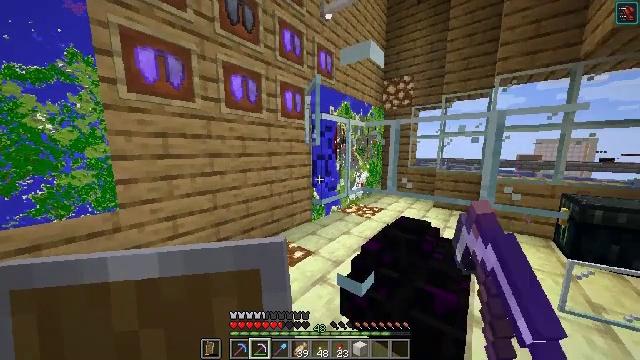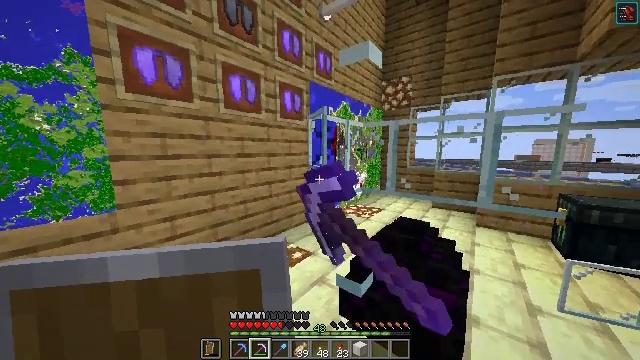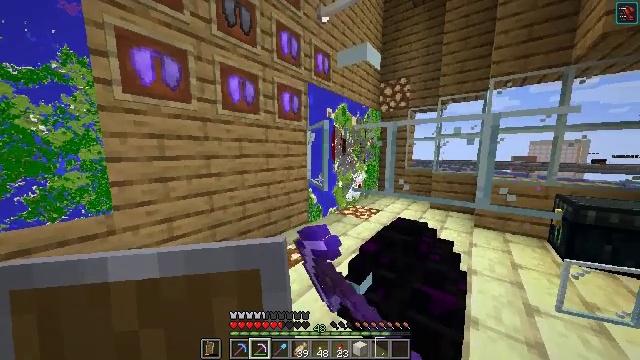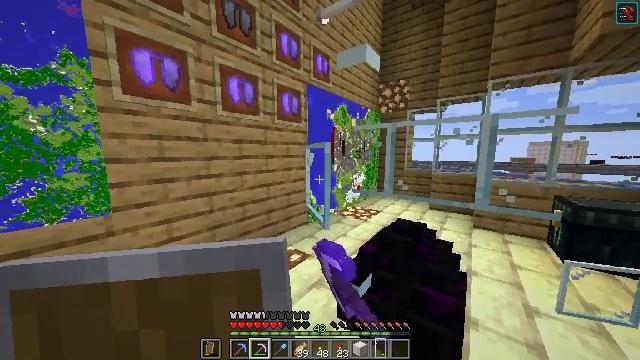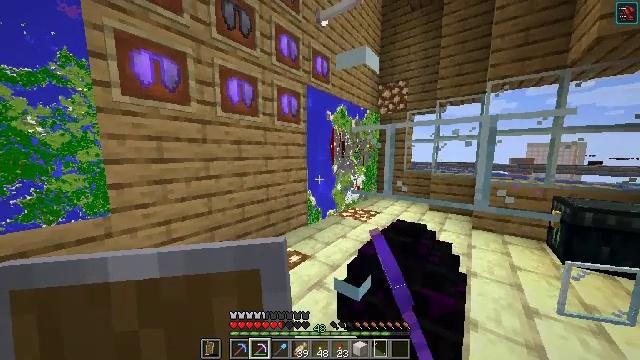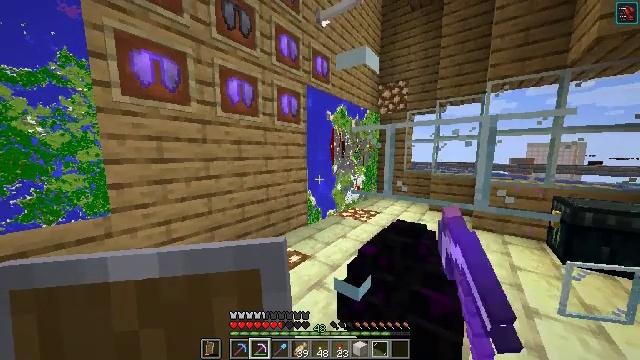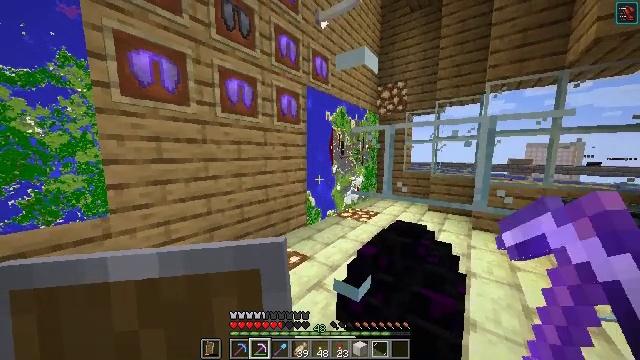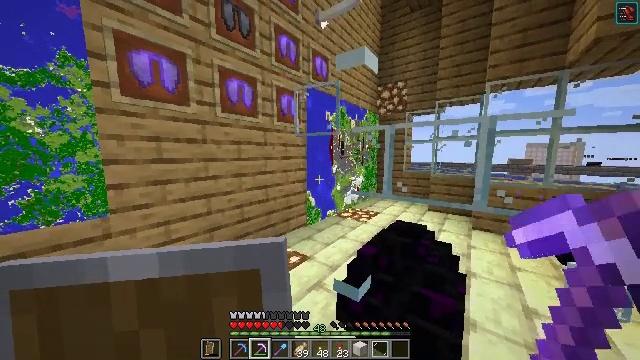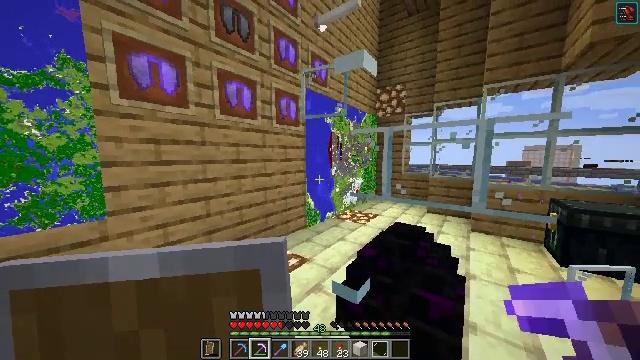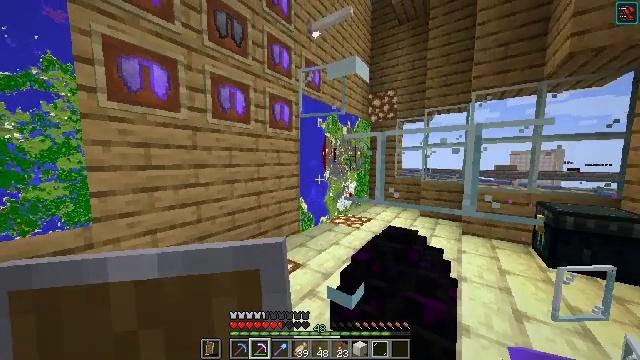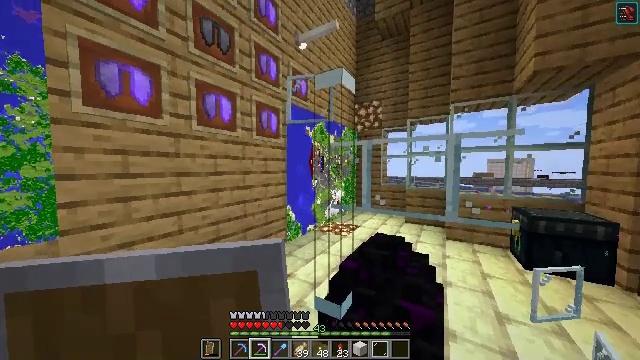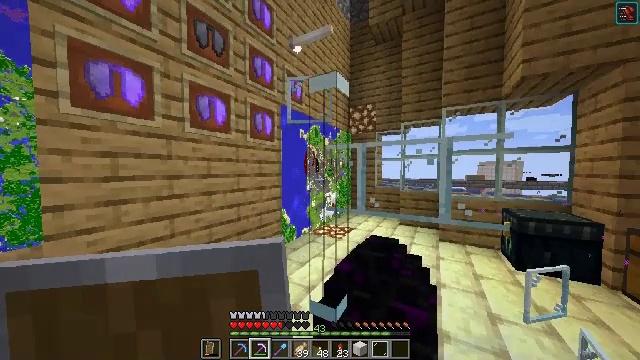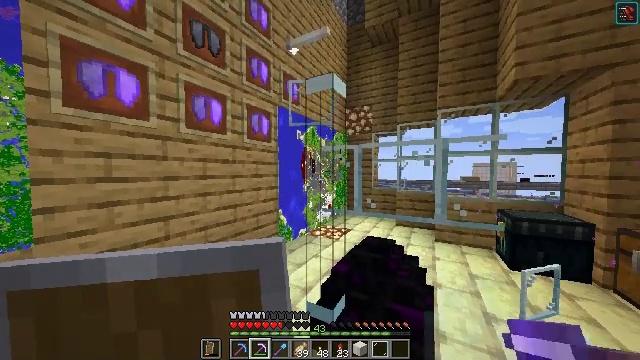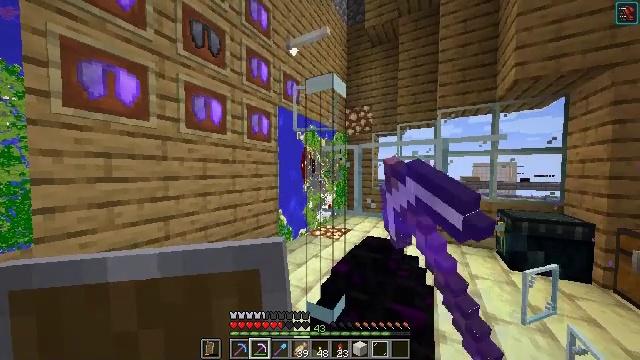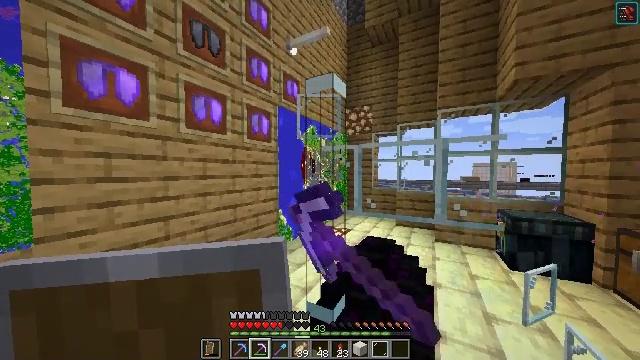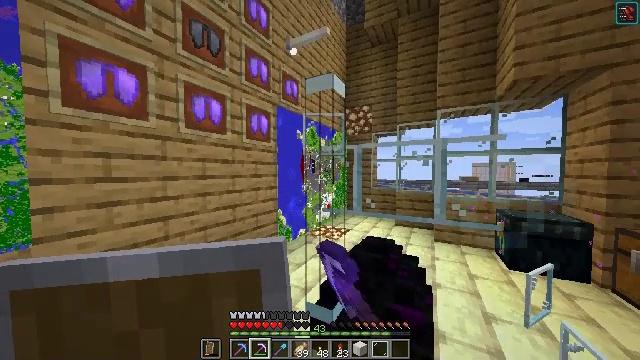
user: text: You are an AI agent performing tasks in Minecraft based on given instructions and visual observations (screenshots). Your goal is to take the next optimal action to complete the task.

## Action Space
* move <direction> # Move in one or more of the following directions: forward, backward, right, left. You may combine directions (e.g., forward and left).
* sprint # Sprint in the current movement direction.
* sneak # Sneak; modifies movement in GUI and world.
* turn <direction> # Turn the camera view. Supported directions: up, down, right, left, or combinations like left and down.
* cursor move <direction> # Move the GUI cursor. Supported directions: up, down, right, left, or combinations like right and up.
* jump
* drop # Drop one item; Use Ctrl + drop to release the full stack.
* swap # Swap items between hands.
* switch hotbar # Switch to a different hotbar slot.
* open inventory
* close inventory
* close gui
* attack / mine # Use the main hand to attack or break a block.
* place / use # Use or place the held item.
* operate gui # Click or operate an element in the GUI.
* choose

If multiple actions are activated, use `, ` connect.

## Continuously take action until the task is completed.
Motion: motion action
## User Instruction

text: Shatter the glass pane with a tool.
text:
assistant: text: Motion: attack / mine
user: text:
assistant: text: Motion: attack / mine
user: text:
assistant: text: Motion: attack / mine
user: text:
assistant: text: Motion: attack / mine
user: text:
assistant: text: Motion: attack / mine
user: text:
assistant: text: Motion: attack / mine
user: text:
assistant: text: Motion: attack / mine
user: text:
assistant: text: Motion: no_op
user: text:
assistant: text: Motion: turn right and up
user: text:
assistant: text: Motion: turn right and up
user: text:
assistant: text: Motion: turn right
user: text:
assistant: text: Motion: attack / mine
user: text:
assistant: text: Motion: attack / mine
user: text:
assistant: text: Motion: attack / mine
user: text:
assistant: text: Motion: attack / mine
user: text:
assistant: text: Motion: attack / mine
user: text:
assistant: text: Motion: attack / mine
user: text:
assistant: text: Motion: attack / mine
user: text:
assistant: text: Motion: attack / mine
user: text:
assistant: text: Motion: attack / mine
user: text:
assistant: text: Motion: attack / mine
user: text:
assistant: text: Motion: attack / mine
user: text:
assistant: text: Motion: attack / mine
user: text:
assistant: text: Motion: attack / mine
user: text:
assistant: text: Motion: attack / mine
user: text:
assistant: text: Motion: attack / mine
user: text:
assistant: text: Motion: attack / mine
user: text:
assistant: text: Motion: attack / mine
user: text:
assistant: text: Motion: move forward and move right
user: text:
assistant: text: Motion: move forward and move right, turn right and down